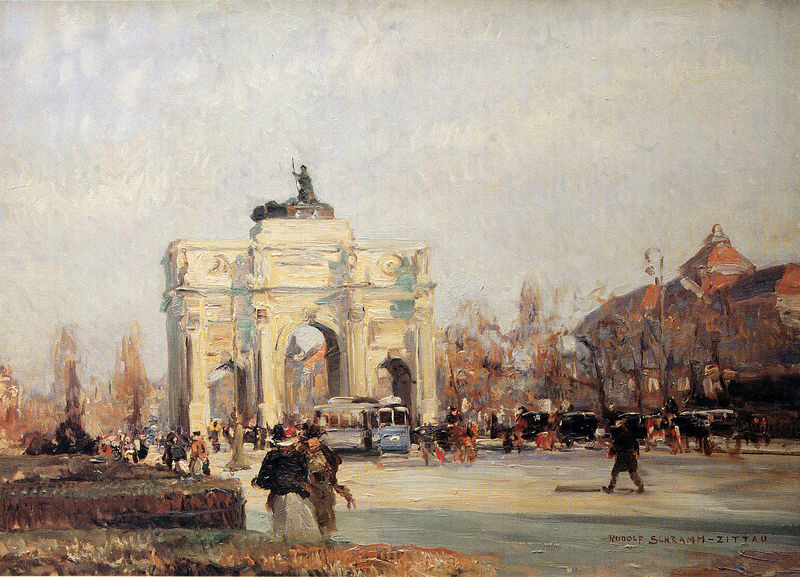
Titel: Siegestor München
Künstler: Rudolf Schramm-Zittau
Institution: (Privatbesitz)
Schlagwörter: baum, blau, himmel, schatten, weiß, wolken, bäume, frauen, grün, menschen, stadt, äste, braun, damen, fussgänger, grau, hut, hüte, kleid, kleider, laterne, laternen, licht, männer, paris, schwarz, strasse, ölbild, dach, gebäude, gras, haus, rasen, rot, wolke, zaun, beige, leute, architektur, signatur, häuser, kalt, pappel, pappeln, zweige, gehen, paar, brunnen, skulptur, statue, bogen, passanten, dächer, kahl, winter, spazieren, kutschen, platz, treiben, auto, wagen, duktus, tor, grosstadt, bögen, gang, gehsteig, münchen, spaziergang, asphalt, gehweg, stadttor, strassen, straßenlaterne, verkehr, zentrum, spaziergänger, wipfel, schlendern, autos, victoria, siegestor, quadriga, ehrenbogen, triumphbogen, begrünung, straßenbahn, tram, bavaria, teer, überquerung, bus, champs elysee, busse, leopoldstrasse, ludwigstrasse, rudolf schramm, schramm, zittau